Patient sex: F
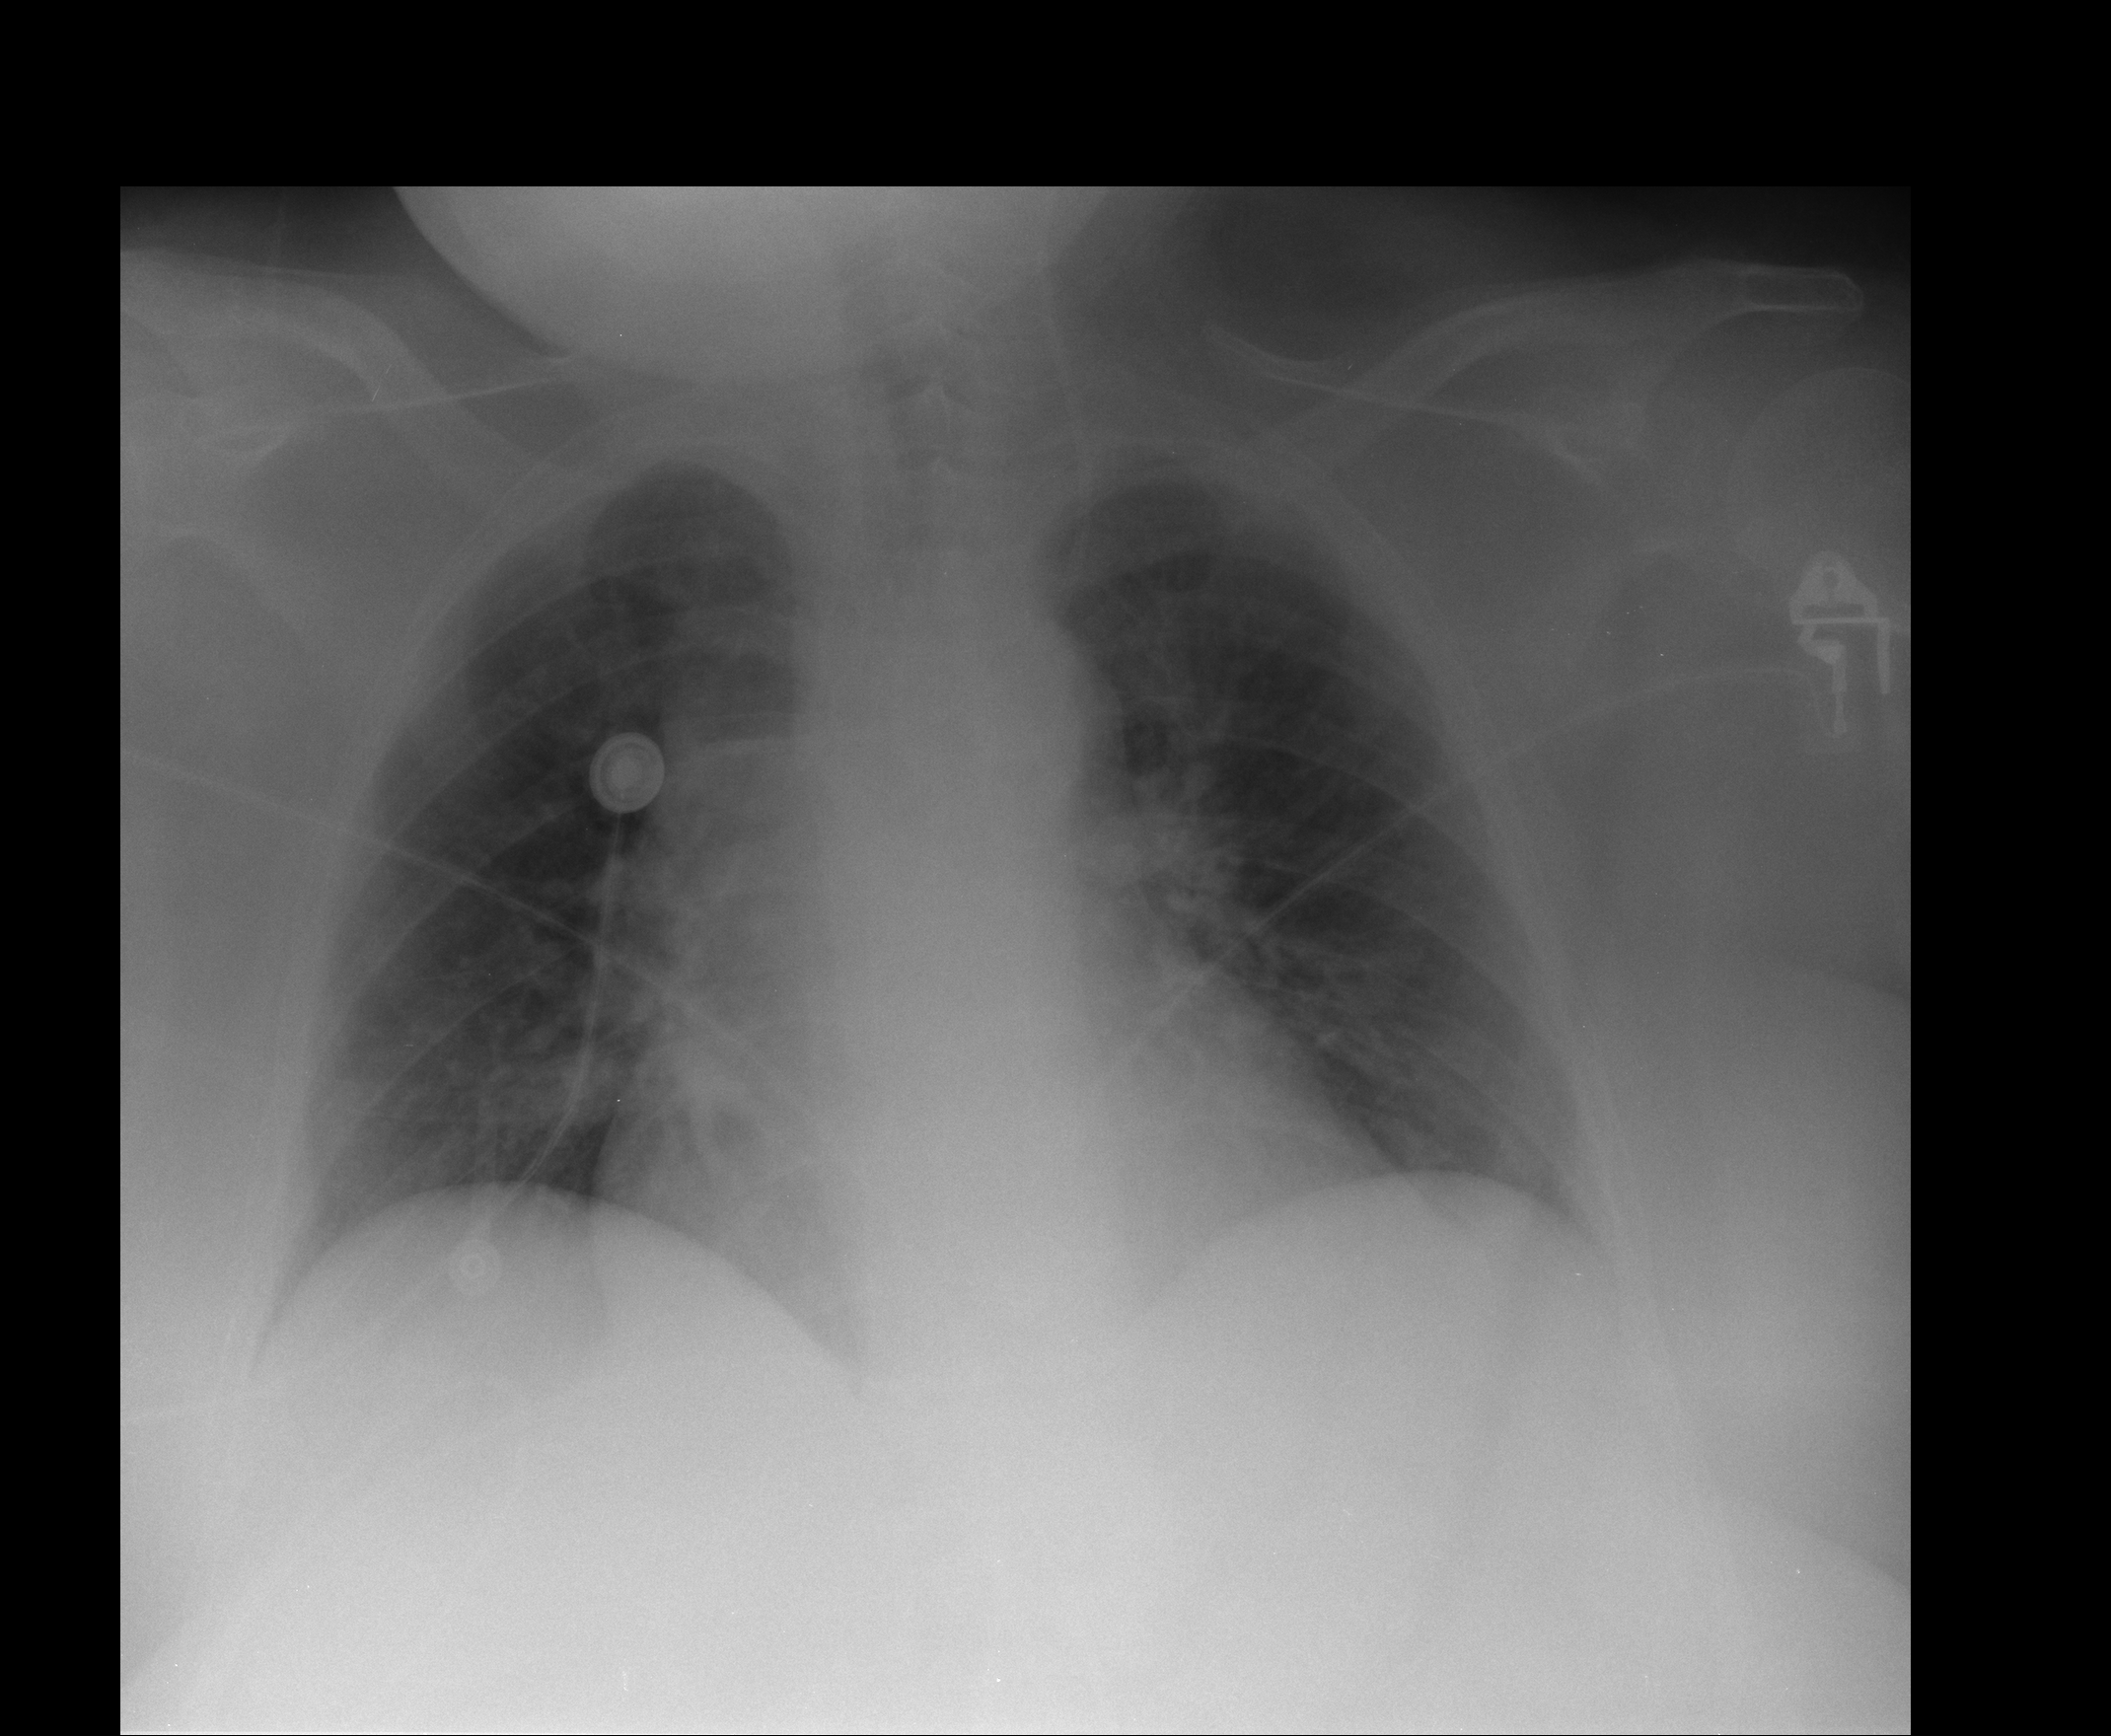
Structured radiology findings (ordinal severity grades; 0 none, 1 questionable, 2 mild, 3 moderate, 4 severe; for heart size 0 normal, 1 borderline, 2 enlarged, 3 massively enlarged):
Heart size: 2
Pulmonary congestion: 0
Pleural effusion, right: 0
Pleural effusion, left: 0
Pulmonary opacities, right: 0
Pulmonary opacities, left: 0
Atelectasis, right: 2
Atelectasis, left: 2